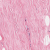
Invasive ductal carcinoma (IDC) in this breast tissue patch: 0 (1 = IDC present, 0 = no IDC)